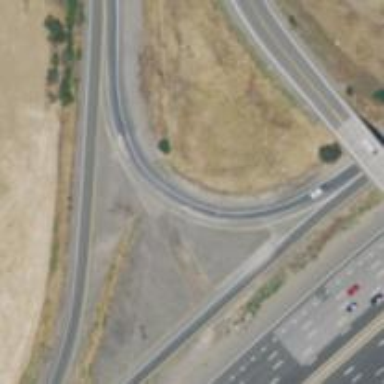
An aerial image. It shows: Motorway link.